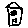
Label: house